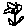
Label: flower